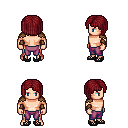
a pixel art fantasy rpg character, male body template, human, light skin, leather shoulder armor, magenta pants, brunette pageboy hairstyle, leather bracers, ghillies, four views (front, back, left, right), 2x2 character sprite sheet, small pixel art, hard edges, no anti-aliasing